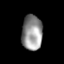
Tissue: lung
Cell type: Others
Senescence score: 0.2377
Nuclear area (px): 706
Mean DAPI intensity: 147.127